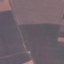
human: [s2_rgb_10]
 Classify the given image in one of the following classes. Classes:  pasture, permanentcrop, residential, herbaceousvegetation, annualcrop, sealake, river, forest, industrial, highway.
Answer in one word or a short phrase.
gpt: AnnualCrop